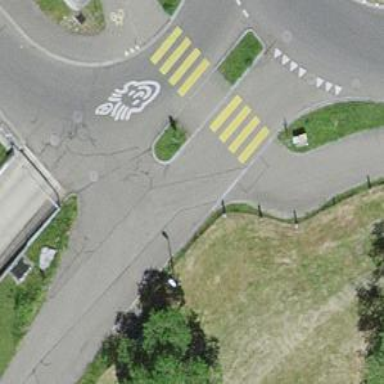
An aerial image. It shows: Zebra crossing with crossing island.